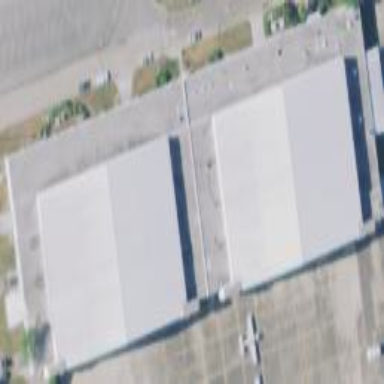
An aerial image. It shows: Hangar building.